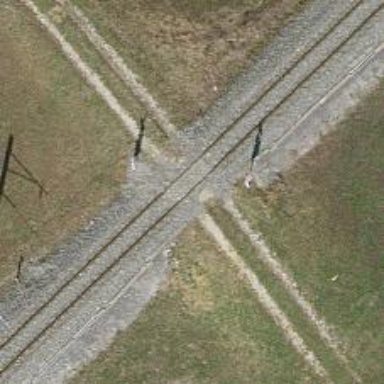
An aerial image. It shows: Railway level crossing.